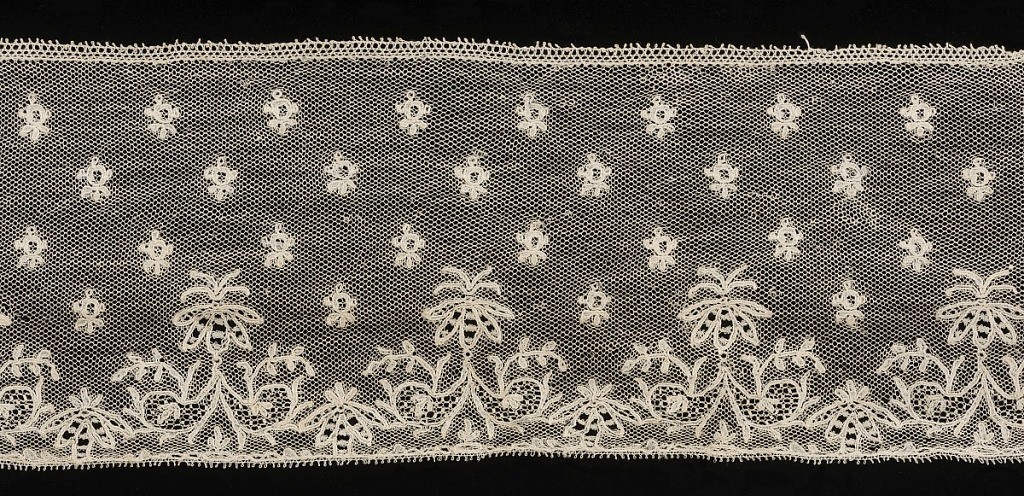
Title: Border
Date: early 19th century
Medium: linen Technique: bobbin lace, Mechlin style
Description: Straight border of Mechlin lace with a design of buds sprinkled over the field, and a border of conventionalized ornament.